RGB frame:
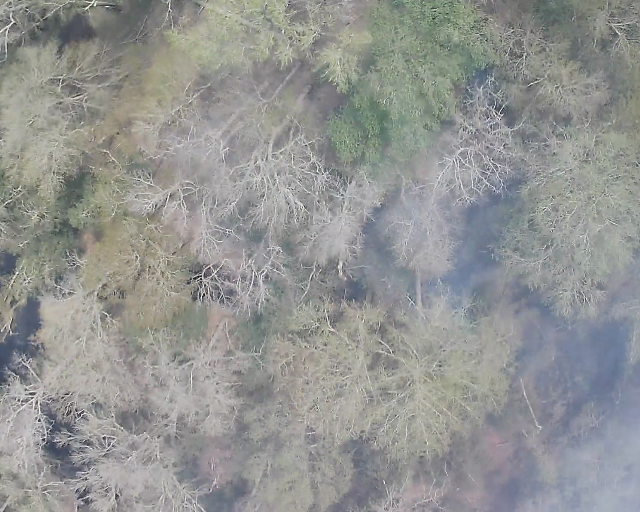
Thermal frame:
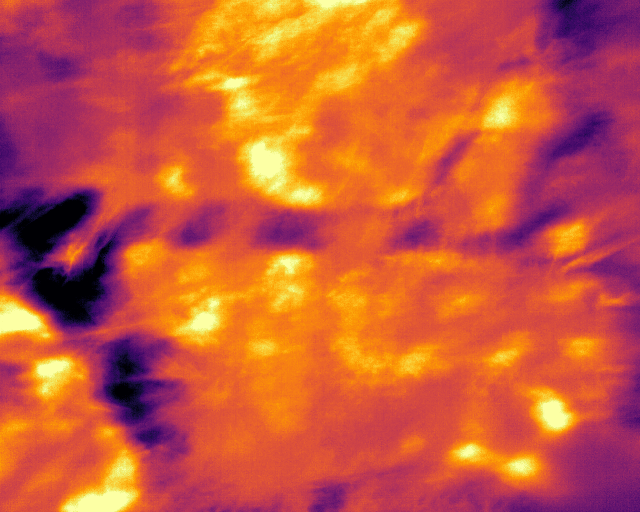
Captured: 2026-02-26 03:45:06
Pixels at or above 80 °C: 0 (fraction of frame: 0)